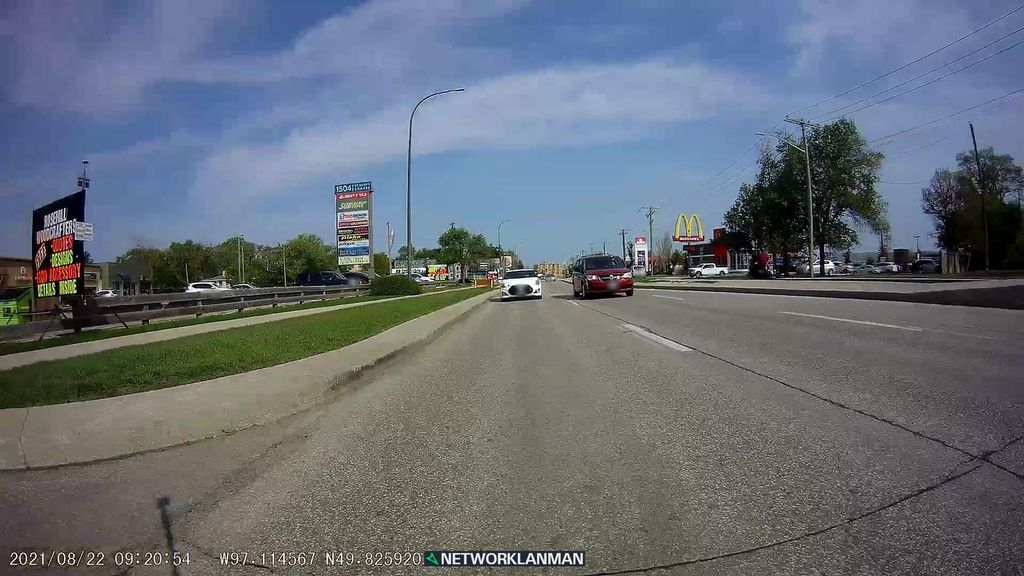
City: winnipeg